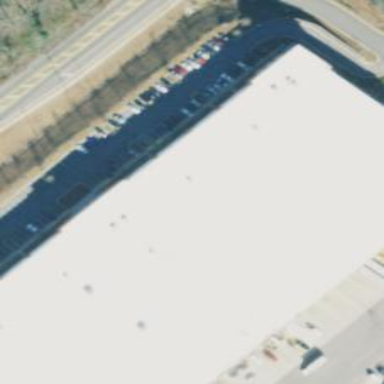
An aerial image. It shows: Warehouse.